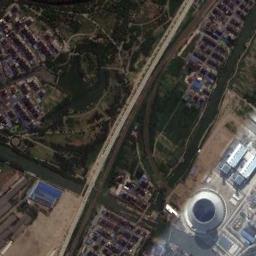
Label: thermal_power_station